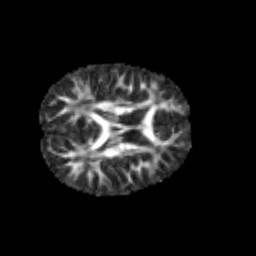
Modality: FA
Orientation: axial
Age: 7
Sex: male
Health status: healthy